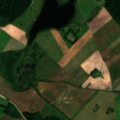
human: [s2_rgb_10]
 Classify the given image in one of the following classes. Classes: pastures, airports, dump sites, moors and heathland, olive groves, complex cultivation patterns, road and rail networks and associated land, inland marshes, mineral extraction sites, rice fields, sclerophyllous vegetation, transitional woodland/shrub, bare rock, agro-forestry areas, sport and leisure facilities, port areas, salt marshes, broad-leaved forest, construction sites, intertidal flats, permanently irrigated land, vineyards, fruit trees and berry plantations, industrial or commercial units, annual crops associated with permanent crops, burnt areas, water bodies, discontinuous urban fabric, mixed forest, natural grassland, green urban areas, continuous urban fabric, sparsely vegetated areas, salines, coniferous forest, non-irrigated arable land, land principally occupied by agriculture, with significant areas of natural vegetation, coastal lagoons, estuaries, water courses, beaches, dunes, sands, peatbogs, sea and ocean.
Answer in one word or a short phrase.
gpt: non-irrigated arable land, complex cultivation patterns, land principally occupied by agriculture, with significant areas of natural vegetation, broad-leaved forest, mixed forest, water bodies